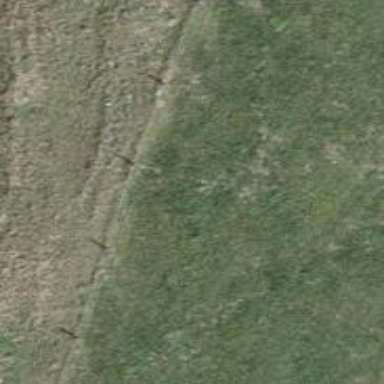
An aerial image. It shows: Grassy path.